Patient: sex M, age 24
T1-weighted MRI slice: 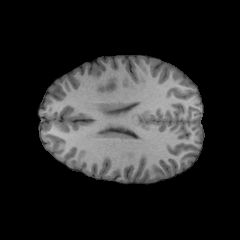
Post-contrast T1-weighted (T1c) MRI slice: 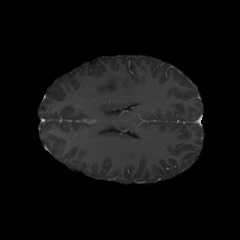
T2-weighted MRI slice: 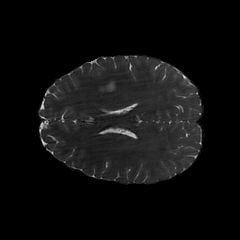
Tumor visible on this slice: yes
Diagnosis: Astrocytoma, IDH-mutant
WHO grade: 2